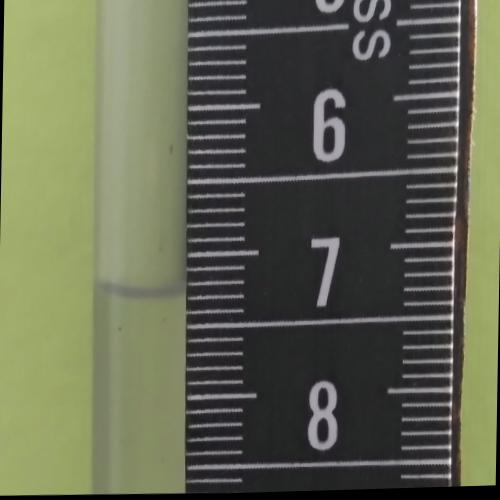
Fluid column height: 7.3 cm